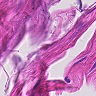
Metastatic tissue present: no